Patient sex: M
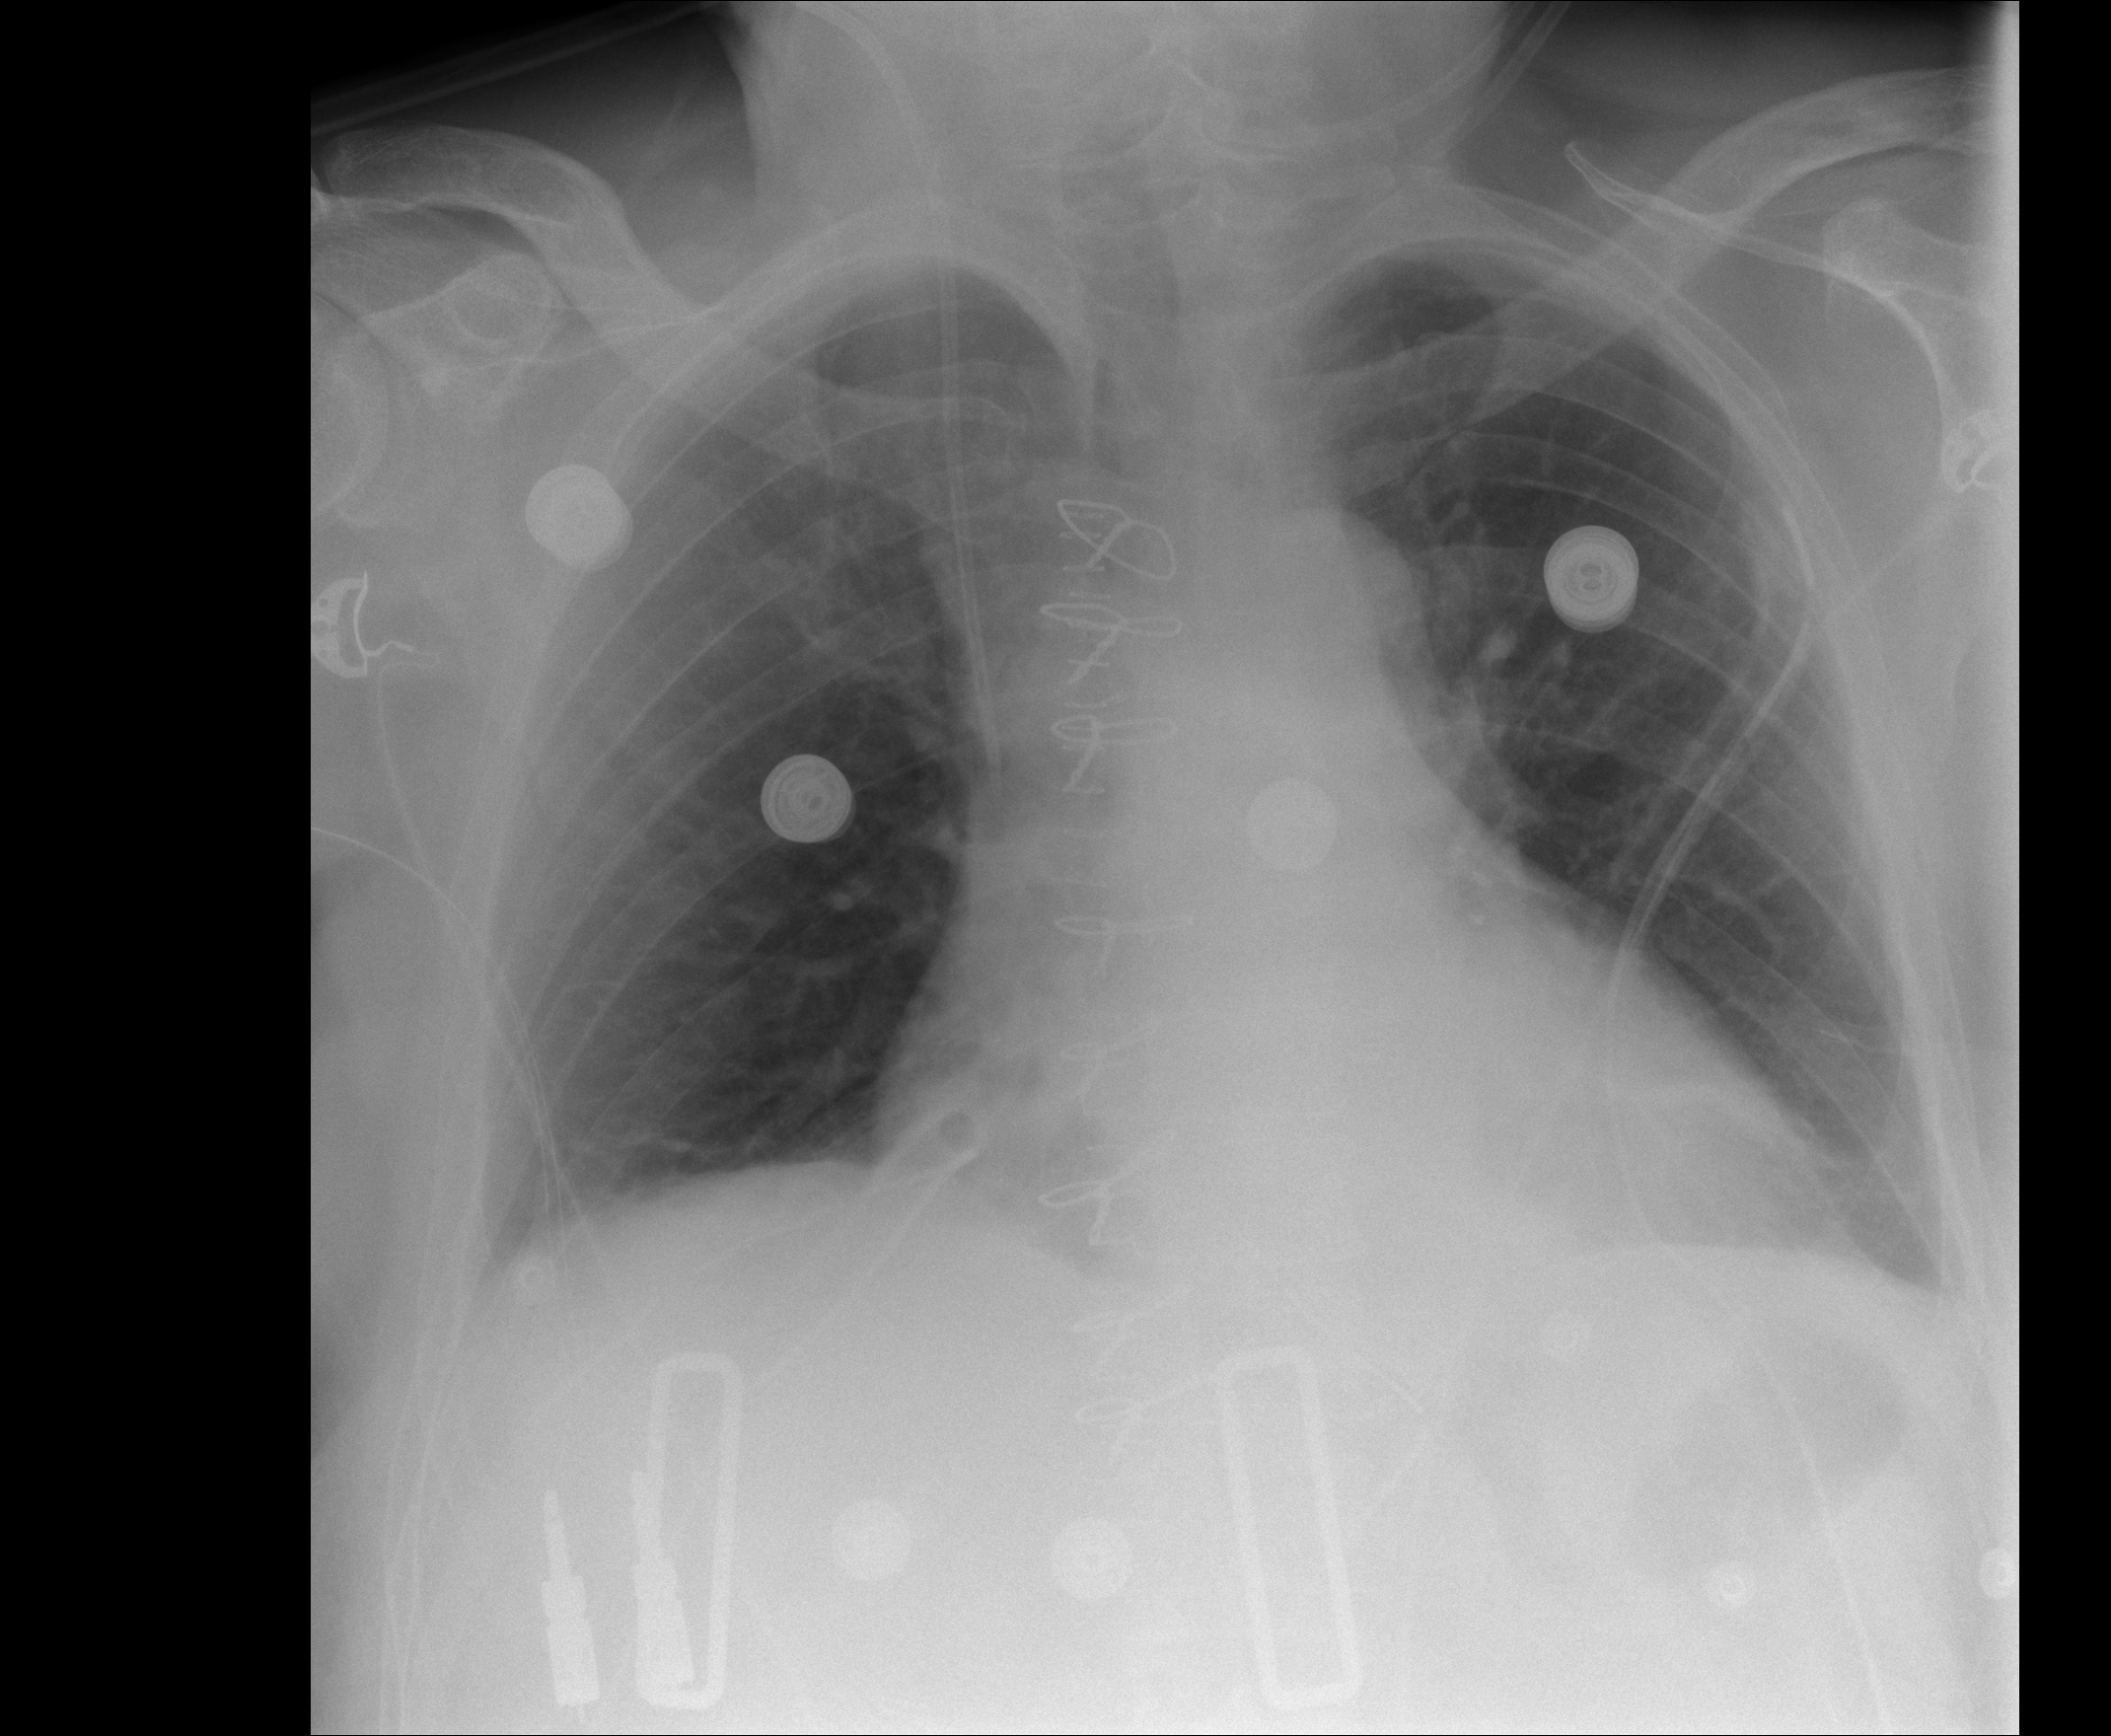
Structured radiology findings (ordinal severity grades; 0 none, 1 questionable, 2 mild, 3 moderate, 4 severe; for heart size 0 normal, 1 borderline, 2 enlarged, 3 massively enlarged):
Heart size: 1
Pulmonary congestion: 0
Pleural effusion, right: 0
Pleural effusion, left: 1
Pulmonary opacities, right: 2
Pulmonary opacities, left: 0
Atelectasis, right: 0
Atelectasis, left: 1